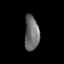
Tissue: skin
Cell type: Epithelial cells
Senescence score: 0.2816
Nuclear area (px): 485
Mean DAPI intensity: 111.625